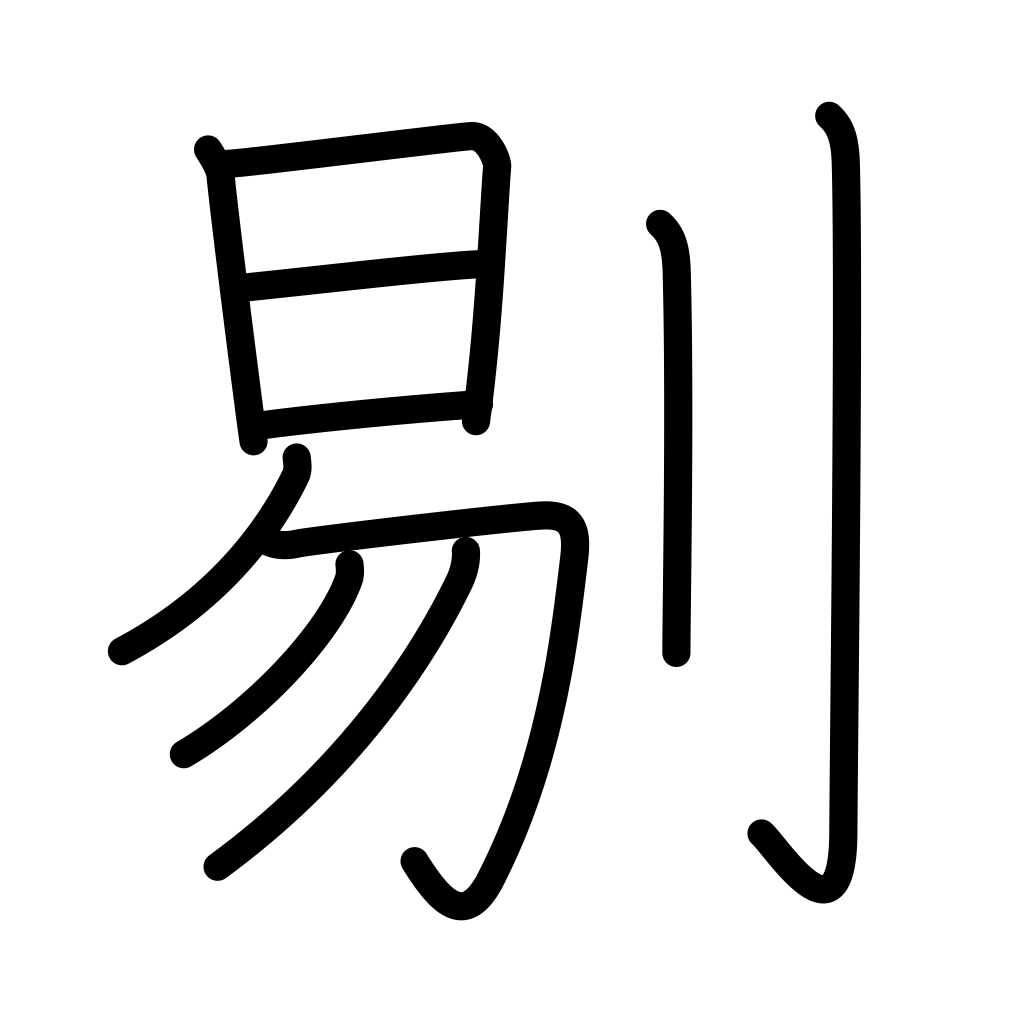
Meaning: cutting